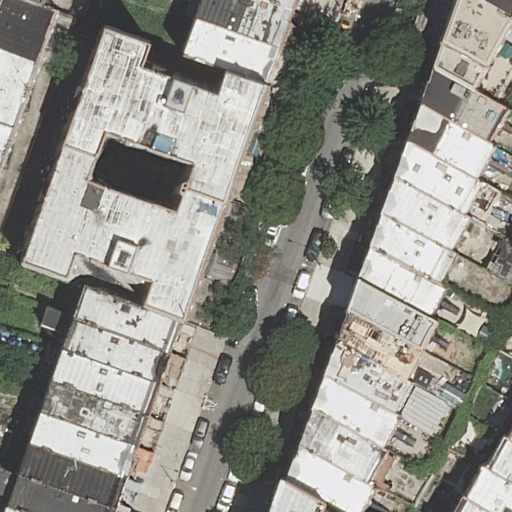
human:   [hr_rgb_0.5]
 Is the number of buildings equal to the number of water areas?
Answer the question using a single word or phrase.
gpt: no

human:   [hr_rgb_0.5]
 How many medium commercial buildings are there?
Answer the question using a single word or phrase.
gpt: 0

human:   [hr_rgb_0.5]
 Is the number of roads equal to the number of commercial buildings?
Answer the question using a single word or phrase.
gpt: no

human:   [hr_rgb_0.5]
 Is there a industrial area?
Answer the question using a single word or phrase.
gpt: no

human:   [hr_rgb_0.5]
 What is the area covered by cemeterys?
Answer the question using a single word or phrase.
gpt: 0m2

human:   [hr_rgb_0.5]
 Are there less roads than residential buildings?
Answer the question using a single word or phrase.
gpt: yes

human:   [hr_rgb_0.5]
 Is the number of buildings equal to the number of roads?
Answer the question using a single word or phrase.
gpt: no

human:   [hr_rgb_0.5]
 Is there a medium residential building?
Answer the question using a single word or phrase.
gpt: yes

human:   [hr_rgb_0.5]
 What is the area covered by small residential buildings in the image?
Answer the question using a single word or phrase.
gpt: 339m2

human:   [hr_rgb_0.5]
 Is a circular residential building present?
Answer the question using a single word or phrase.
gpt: no

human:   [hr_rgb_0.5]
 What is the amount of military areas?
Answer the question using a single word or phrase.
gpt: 0

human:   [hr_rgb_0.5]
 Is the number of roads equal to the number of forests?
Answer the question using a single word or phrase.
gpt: no

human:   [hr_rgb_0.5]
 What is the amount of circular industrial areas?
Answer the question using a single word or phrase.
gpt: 0

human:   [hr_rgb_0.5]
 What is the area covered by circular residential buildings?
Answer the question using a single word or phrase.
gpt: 0m2

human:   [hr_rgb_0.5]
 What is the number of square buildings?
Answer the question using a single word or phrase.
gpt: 0

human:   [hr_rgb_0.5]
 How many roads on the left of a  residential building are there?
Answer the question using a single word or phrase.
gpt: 1

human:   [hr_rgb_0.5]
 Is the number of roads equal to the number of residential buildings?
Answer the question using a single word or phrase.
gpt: no

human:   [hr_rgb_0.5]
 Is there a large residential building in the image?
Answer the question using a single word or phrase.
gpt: yes

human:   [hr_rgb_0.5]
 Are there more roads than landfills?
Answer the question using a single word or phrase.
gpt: yes

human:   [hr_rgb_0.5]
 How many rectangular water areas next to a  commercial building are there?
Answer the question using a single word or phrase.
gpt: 0

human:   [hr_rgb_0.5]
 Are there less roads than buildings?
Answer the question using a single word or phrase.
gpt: yes

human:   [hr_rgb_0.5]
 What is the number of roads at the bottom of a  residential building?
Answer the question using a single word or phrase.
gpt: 0

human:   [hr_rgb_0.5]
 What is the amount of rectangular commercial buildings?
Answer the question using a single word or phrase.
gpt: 0

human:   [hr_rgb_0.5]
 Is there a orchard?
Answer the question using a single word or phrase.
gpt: no

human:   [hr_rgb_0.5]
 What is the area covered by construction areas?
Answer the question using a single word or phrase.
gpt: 0m2

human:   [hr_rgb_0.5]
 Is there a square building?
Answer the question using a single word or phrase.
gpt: no

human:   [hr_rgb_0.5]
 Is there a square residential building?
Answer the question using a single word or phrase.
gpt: no

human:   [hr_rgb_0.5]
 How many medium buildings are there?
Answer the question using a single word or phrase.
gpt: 21

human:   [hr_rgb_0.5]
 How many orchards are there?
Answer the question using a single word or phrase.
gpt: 0

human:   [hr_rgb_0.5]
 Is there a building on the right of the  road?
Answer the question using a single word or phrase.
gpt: yes

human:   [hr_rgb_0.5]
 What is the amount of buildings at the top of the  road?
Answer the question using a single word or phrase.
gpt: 13

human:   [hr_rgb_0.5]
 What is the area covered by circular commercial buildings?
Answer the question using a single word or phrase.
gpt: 0m2

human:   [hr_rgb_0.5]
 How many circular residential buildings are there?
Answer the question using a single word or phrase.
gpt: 0

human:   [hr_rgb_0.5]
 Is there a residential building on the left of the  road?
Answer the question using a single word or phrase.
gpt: yes

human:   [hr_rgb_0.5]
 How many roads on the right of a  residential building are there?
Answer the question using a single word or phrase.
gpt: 1

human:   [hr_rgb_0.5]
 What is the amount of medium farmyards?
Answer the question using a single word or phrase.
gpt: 0